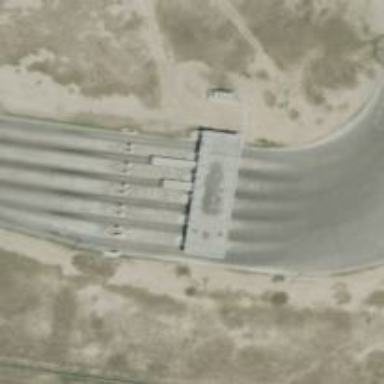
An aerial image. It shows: Border control barrier.